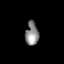
Tissue: lung
Cell type: Epithelial cells
Senescence score: 0.2334
Nuclear area (px): 297
Mean DAPI intensity: 139.185